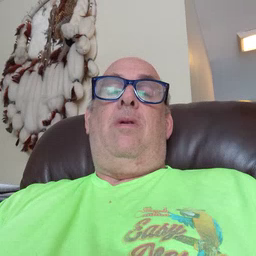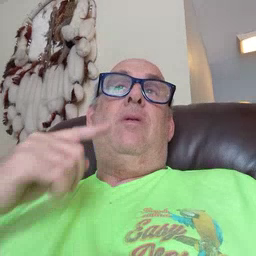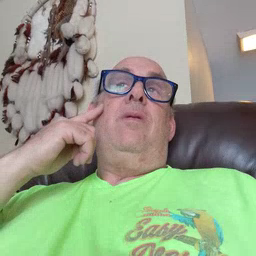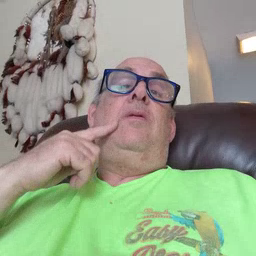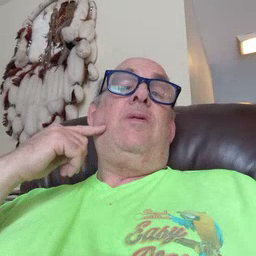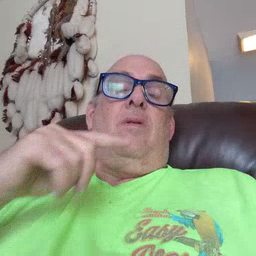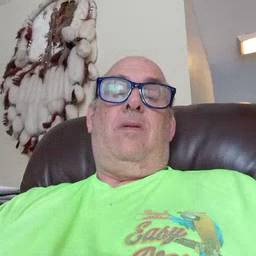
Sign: cheek